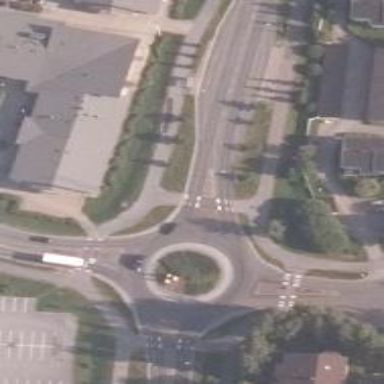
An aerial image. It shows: Tertiary road with asphalt surface leading to roundabout junction.